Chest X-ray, PA view. Patient: 58 years old, sex M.
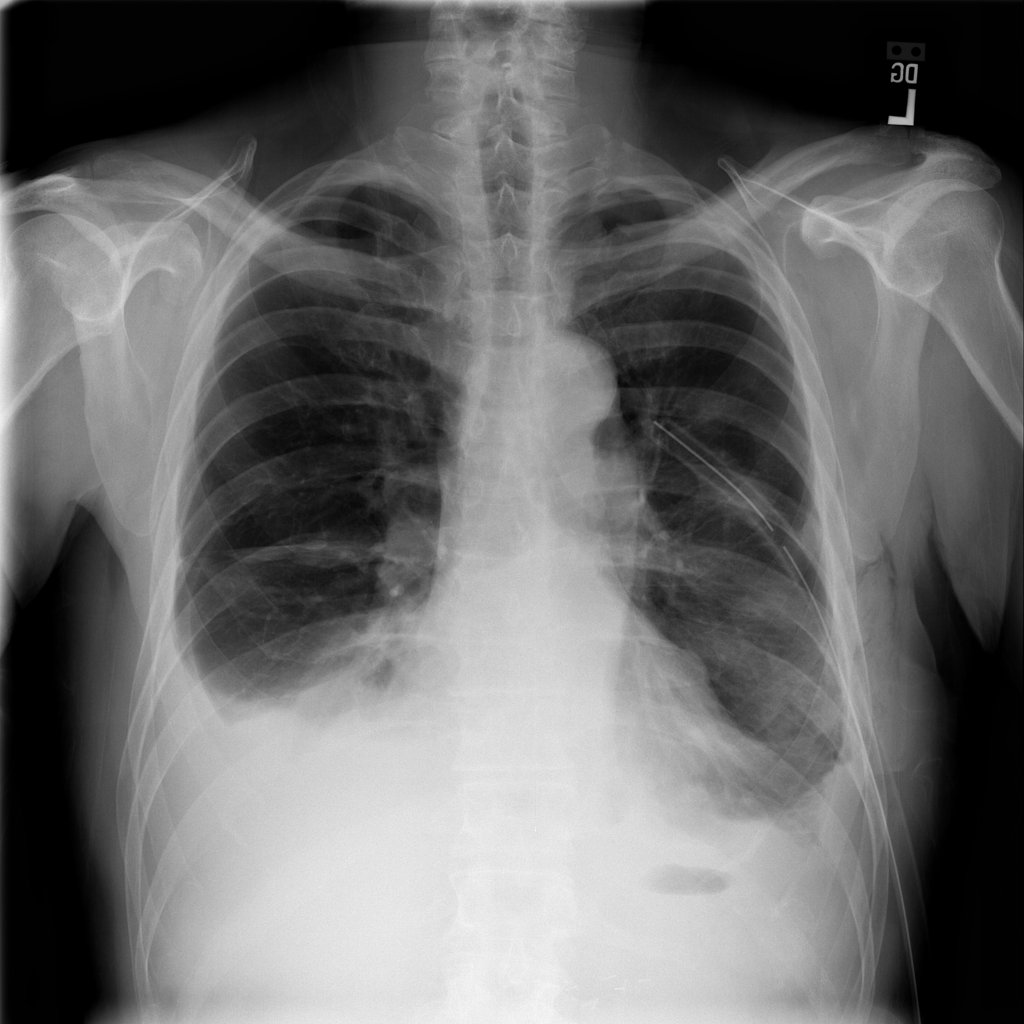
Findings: Atelectasis, Effusion